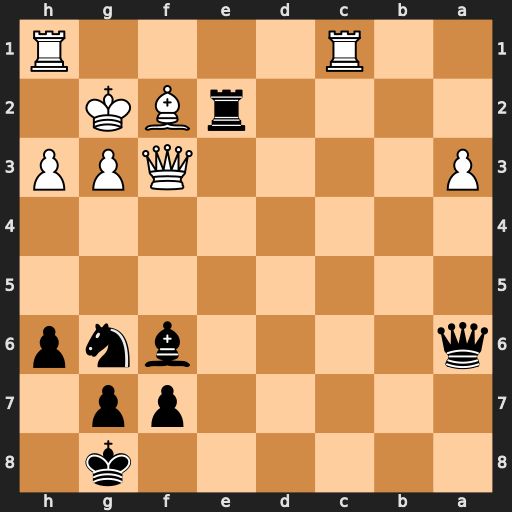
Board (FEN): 6k1/5pp1/q4bnp/8/8/P4QPP/4rBK1/2R4R
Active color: b
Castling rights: -
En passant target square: -
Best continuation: Bd4 Rhf1 Ne5 Qd5 Bxf2 Rxf2 Rxf2+ Kxf2 Nd3+